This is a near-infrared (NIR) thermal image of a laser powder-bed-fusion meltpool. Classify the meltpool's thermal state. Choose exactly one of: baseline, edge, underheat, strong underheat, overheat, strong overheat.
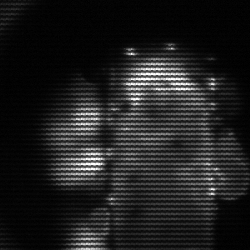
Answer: strong underheat